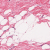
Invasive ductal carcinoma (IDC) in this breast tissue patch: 0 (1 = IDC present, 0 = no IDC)